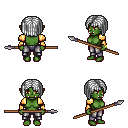
a pixel art fantasy rpg character, female body template, orc, green skin, gold arm armor, metal pants, white pageboy hairstyle, bracelets, spear, four views (front, back, left, right), 2x2 character sprite sheet, small pixel art, hard edges, no anti-aliasing